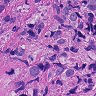
Metastatic tissue present: yes